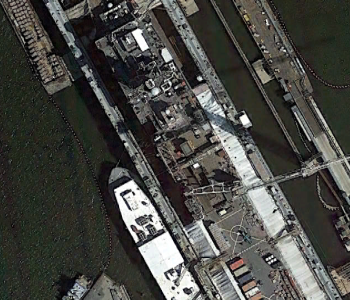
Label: combat